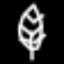
Label: leaf